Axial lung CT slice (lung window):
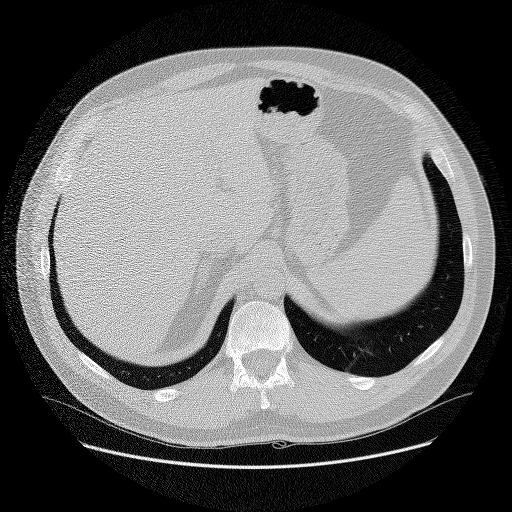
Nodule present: no